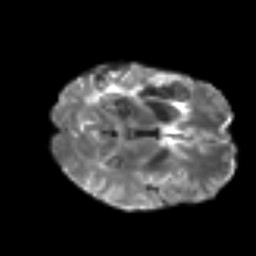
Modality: T2w
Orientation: axial
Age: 39
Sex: female
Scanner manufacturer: siemens
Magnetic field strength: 3 T
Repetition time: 6.1 s
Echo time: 0.101 s